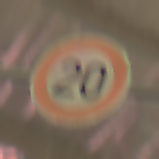
Verkehrszeichen: Geschwindigkeit20
Umgebung: Roofed, Special
Tageszeit: MorningAfternoon
Wetter: NotSpecified
Licht: Artificial
Jahreszeit: NotSpecified
Kontrast: MediumContrast